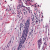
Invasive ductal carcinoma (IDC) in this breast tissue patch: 1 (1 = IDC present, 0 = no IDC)